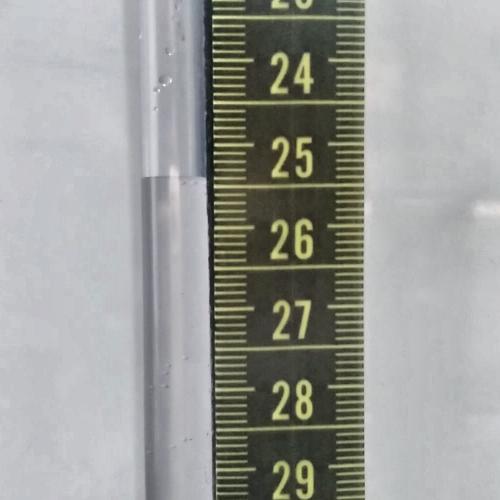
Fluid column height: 25.4 cm